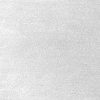
Atmospheric dust classification: dusty